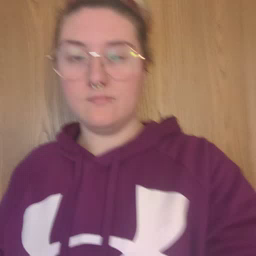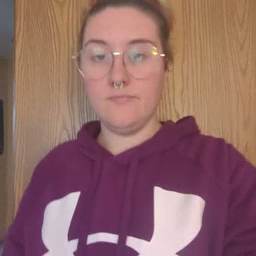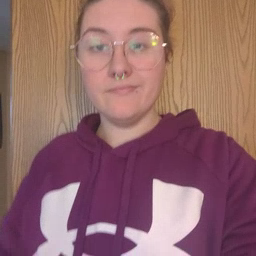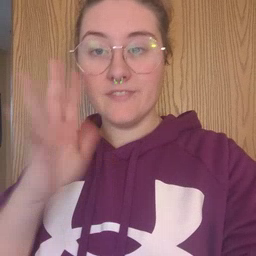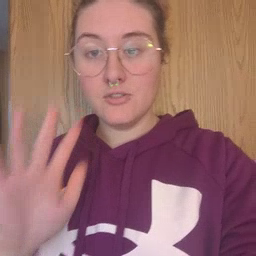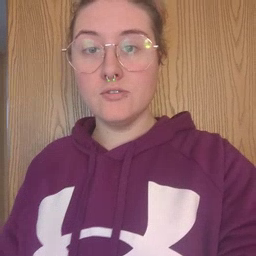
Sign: finish